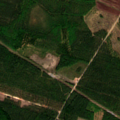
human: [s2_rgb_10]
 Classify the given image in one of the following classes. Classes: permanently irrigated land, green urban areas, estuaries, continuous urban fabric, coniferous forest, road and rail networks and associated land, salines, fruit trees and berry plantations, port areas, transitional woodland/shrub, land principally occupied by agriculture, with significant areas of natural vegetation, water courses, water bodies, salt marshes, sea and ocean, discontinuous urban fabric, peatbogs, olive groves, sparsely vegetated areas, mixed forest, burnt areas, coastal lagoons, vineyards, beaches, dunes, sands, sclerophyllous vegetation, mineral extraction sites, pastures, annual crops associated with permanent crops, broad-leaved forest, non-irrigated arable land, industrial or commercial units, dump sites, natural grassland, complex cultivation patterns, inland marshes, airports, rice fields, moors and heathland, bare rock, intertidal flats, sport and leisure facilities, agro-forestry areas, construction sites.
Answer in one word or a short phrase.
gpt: non-irrigated arable land, coniferous forest, mixed forest